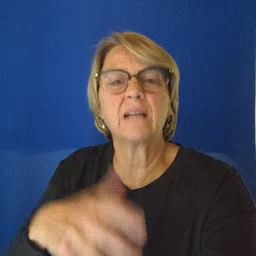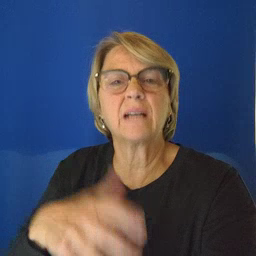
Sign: hat